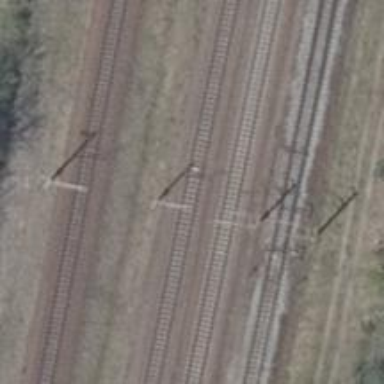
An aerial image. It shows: Milestone along the railway track with catenary mast.